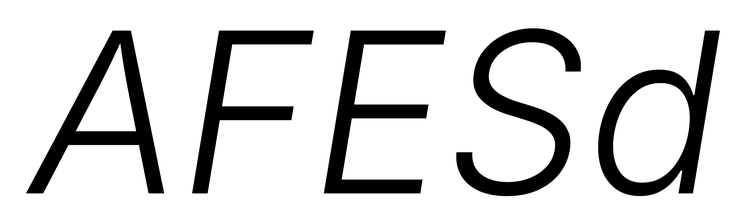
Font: Inter-Italic_Light_Italic